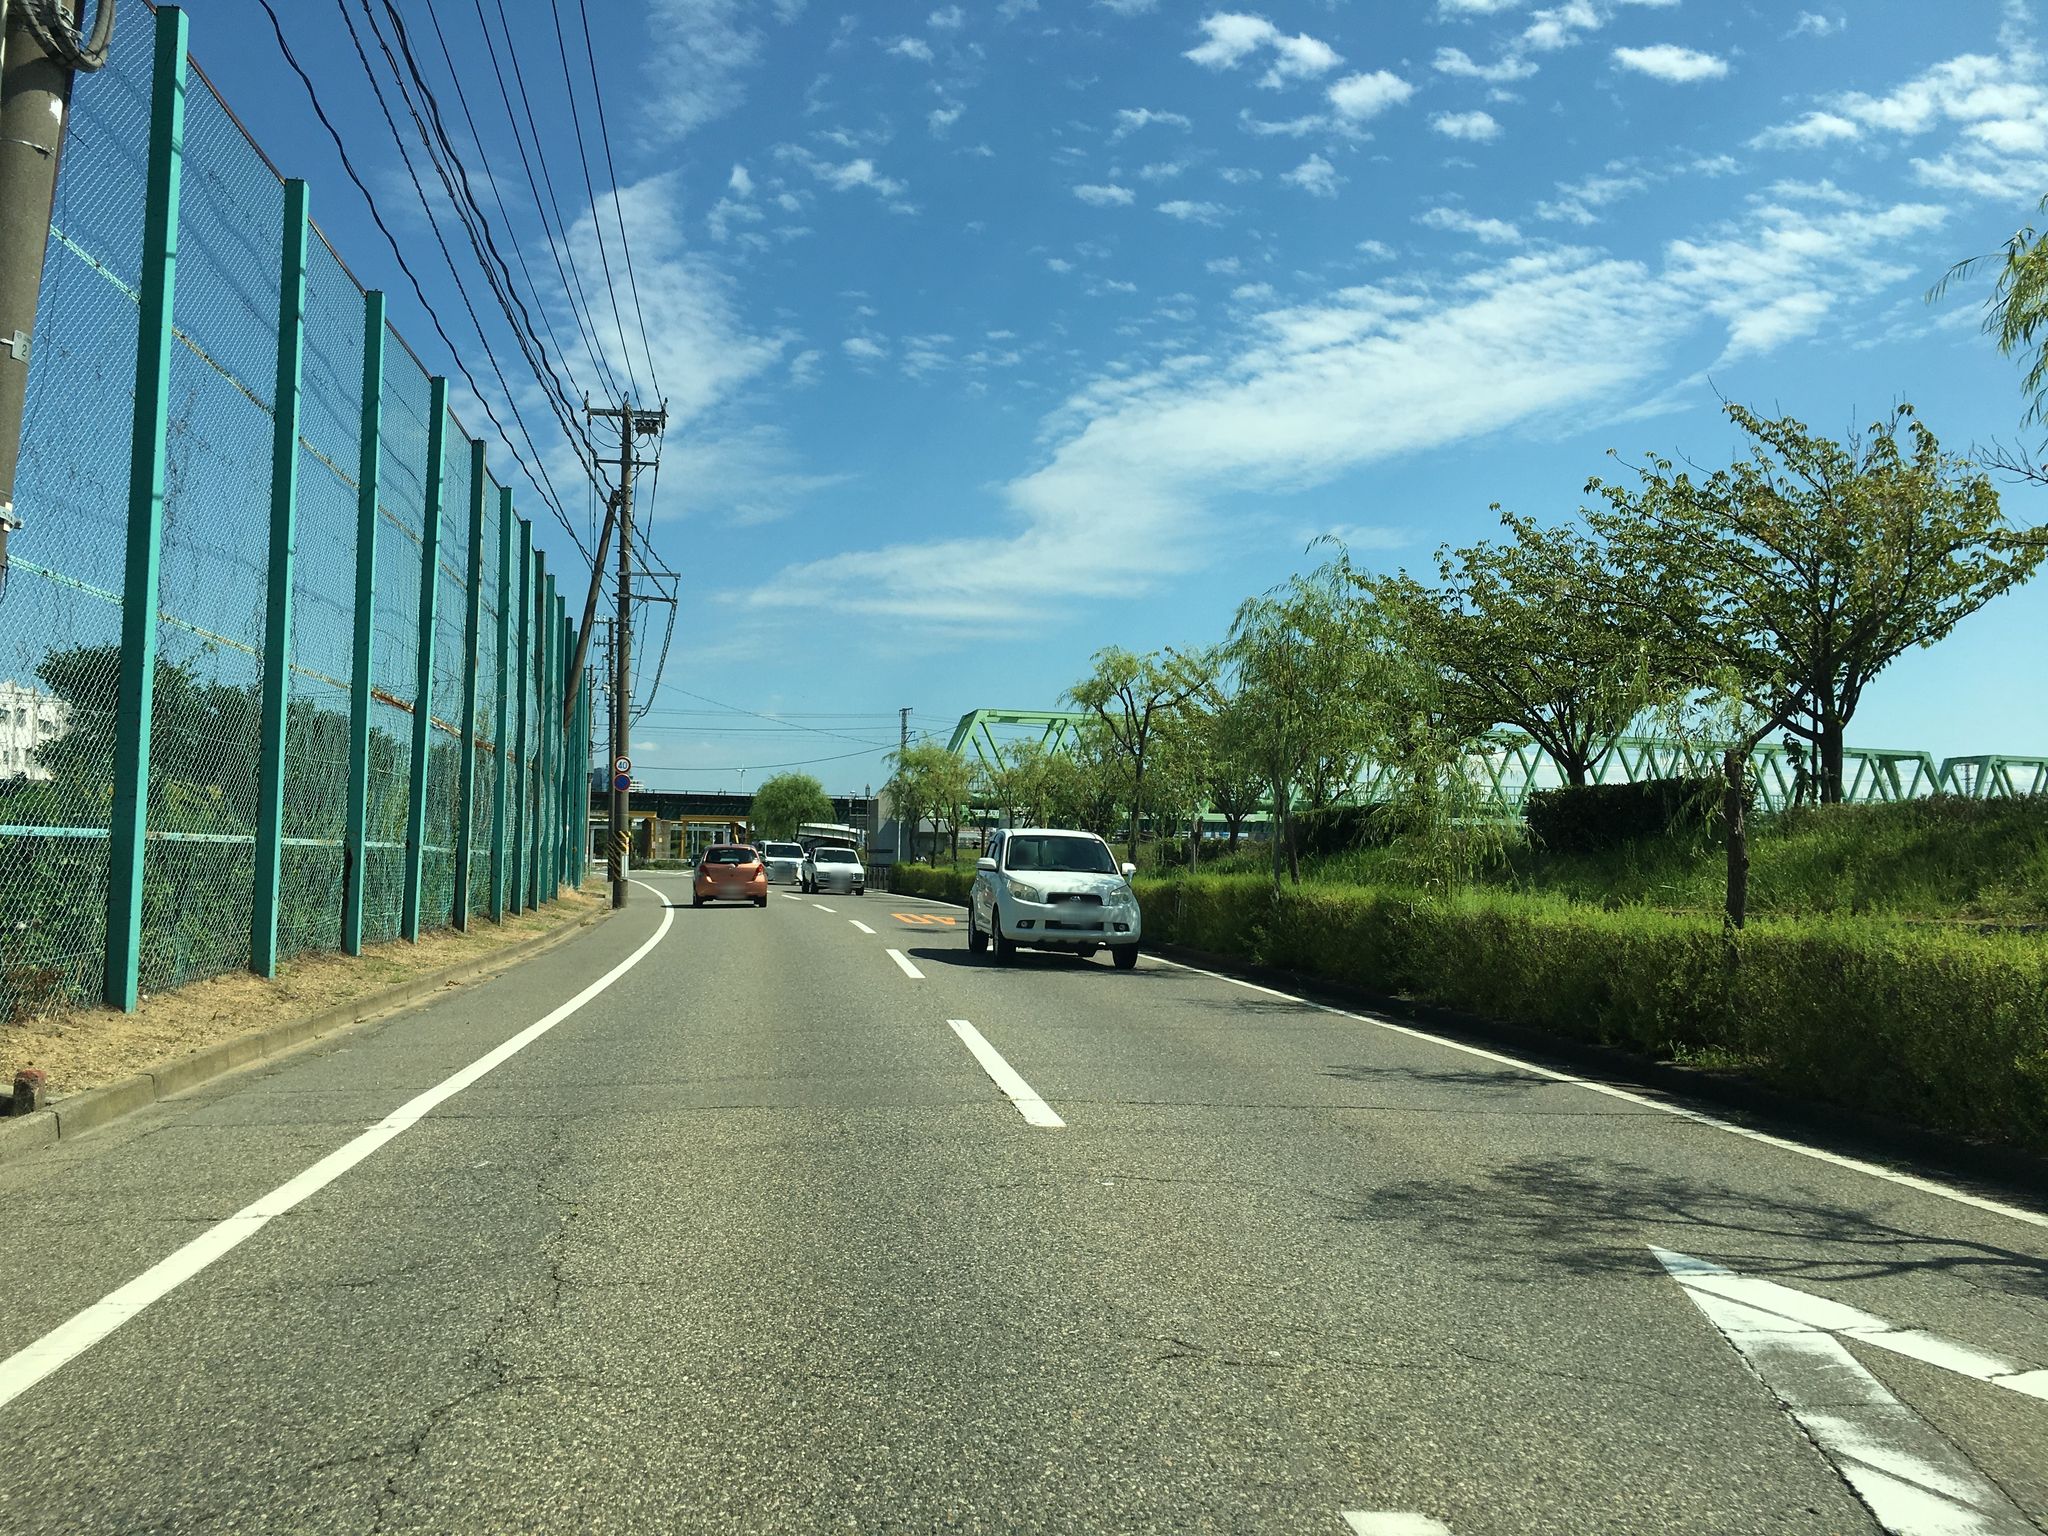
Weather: clear
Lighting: day
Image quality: good
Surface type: driving surface
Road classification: tertiary
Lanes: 2
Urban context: urban centre
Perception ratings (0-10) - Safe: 2.3, Lively: 0.54, Beautiful: 5.38, Boring: 4.32, Depressing: 5.75, Wealthy: 2.17